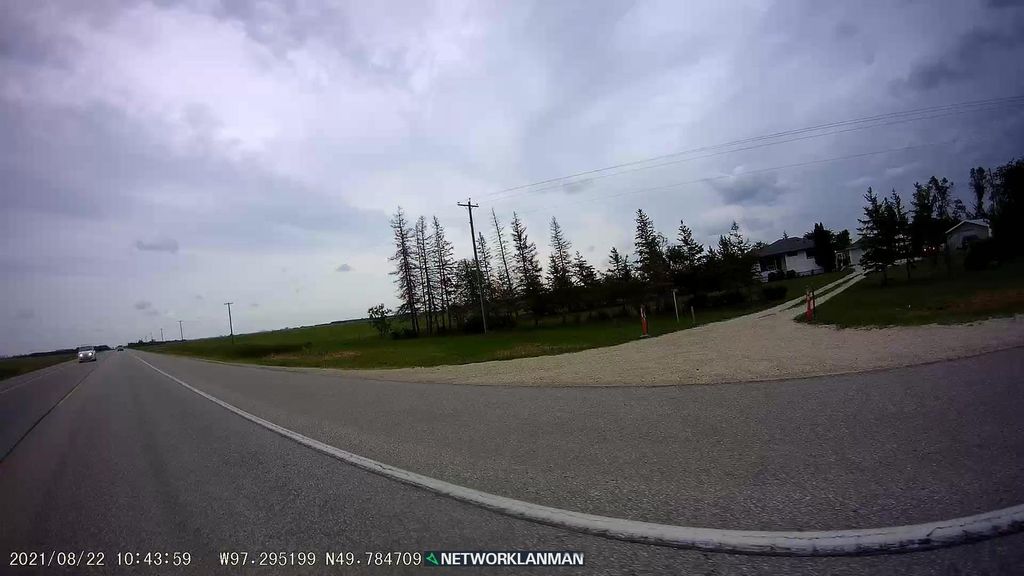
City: winnipeg